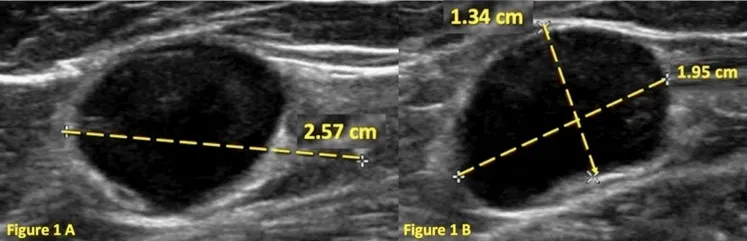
Short- and long-axis ultrasound of the left groin demonstrating an abnormally enlarged lymph node with abnormal morphology, measuring 2.57 cm x 1.95 cm x 1.34 cm with hypervascularity.
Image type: radiology (ultrasound)